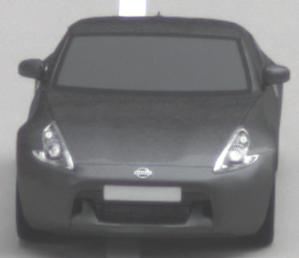
Make: Nissan
Model: 370Z Coupé
Detailed model: 370Z (Z34) Coupé
Model produced from: 2009/12
Model produced until: 2013/03
Doors: 3
Color: gray
Road condition: dry road
Daytime: midday
Contrast: low contrast